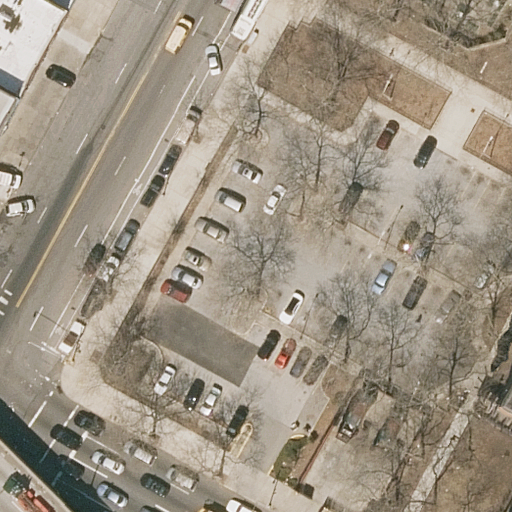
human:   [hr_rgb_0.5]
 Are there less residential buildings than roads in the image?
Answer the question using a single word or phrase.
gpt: no

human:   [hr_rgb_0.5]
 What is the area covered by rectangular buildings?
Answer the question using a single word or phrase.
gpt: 227m2

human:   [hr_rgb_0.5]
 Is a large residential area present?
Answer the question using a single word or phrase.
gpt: yes

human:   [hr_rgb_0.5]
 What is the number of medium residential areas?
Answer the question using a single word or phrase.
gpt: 0

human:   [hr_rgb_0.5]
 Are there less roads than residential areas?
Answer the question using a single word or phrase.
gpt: no

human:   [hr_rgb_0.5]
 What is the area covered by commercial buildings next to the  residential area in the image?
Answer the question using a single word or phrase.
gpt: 0m2

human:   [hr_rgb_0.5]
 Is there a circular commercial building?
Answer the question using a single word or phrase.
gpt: no

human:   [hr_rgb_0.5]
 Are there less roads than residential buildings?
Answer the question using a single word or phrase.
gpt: no

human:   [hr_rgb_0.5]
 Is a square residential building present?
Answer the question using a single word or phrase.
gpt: no

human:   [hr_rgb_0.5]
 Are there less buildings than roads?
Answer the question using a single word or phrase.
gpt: no

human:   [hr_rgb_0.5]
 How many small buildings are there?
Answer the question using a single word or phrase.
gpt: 2

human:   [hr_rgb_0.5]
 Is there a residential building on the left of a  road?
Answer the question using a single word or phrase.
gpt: yes

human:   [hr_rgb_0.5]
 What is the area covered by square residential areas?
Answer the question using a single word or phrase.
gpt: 0m2

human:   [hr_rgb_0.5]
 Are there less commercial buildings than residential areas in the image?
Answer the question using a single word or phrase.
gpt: yes

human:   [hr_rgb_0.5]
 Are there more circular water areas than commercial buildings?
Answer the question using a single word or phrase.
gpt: no

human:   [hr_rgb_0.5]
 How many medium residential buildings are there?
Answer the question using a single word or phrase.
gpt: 1

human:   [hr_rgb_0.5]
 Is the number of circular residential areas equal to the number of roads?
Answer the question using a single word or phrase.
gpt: no

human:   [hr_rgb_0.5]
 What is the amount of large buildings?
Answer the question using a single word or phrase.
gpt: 1

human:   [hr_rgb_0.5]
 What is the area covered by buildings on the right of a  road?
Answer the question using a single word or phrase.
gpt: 1053m2

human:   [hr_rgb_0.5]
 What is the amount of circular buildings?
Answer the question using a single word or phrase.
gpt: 0

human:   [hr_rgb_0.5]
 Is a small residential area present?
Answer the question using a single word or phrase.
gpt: no

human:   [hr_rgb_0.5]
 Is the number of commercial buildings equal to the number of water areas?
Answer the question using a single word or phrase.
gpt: yes

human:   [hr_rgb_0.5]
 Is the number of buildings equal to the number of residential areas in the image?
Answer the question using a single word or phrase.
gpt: no

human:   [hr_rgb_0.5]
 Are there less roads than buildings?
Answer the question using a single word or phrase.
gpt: no

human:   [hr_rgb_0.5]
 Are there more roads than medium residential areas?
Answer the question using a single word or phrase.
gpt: yes

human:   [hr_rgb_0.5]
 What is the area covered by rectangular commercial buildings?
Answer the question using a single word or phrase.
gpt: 0m2

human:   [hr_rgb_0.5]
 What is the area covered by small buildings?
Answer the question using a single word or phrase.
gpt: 38m2

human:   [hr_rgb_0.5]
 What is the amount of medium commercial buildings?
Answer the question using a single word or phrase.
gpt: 0

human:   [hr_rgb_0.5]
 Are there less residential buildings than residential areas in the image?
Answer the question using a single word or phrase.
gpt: no

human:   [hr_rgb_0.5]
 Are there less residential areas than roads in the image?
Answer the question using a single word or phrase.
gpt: yes

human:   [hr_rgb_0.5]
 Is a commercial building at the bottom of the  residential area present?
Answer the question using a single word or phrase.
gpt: no

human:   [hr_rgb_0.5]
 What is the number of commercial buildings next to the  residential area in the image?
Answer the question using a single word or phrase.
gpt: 0

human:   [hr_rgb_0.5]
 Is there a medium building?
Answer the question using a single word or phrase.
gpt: yes

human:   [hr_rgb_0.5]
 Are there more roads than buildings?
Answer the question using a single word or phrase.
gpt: no

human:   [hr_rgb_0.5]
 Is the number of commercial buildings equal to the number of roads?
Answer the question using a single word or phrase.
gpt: no

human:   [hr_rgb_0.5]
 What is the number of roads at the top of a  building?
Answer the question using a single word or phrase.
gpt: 2